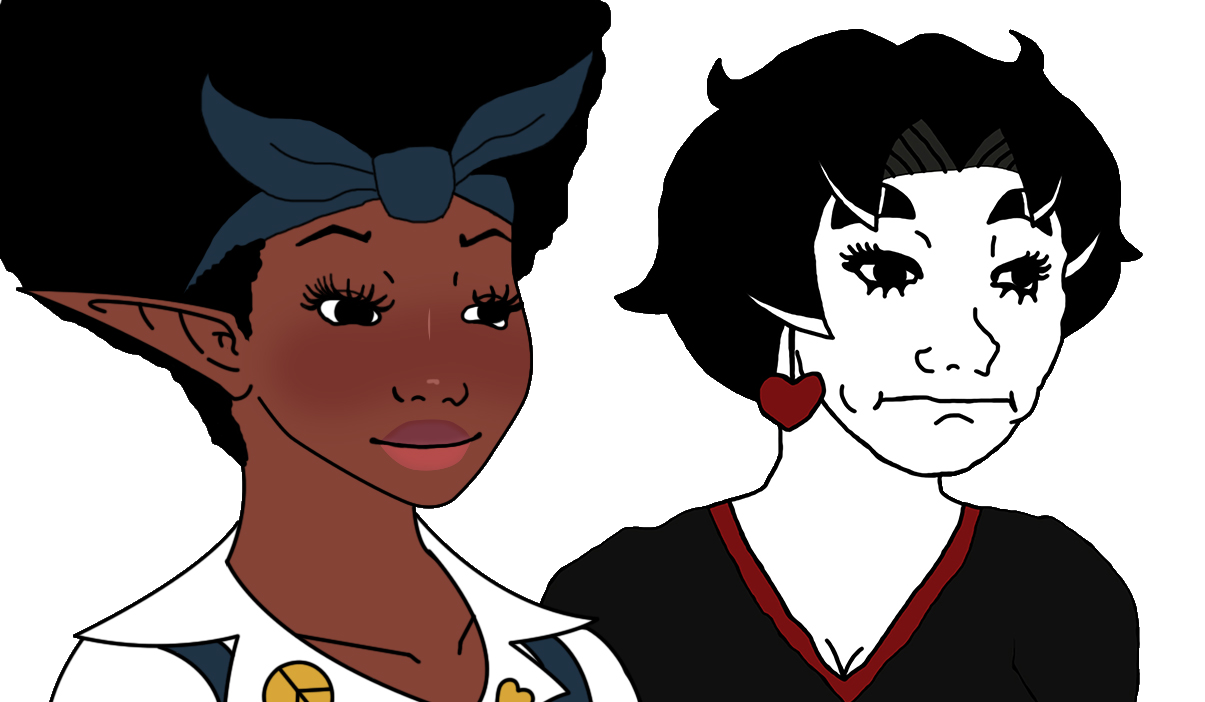
Label: 5_Blackjak